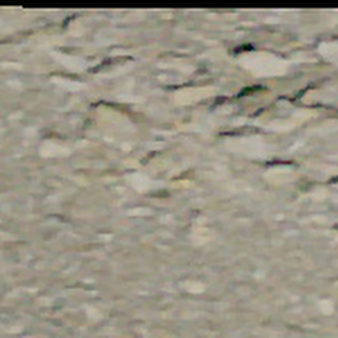
Label: other